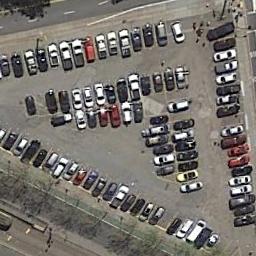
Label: parking_lot